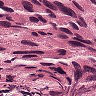
Metastatic tissue present: yes